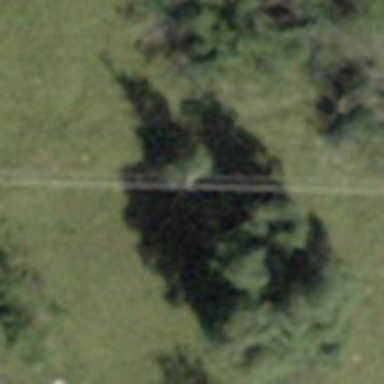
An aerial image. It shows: Power pole.